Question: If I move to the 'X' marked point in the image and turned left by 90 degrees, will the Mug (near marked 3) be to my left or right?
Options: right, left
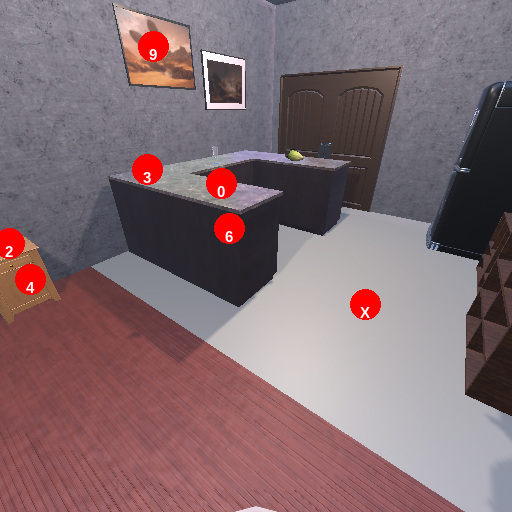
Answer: right